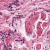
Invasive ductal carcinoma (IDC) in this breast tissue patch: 0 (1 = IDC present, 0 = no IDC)